Question: I'm writing an excel program which reads a JSON string from a web service. The string contains the contents of a database view. Using some answers from this website i've been able to convert the string into an object using a script control and the evaluate funcion
'''
set sc = new ScriptControl
sc.Eval(sJSONString)
'''
However when I examine what has been produced in the object it is arranged extremely oddly. The data has been arranged into both non-continuous (note the 99) indexes and Items in the same object. Can anyone shed any light on what is happening please? (Please do not suggest using non standard VBA libraries, I can't)

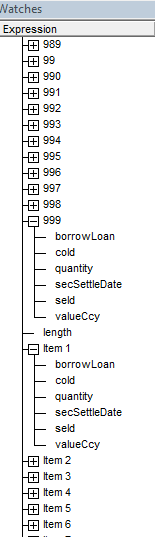
Answer: After a bit of testing it seems that's how any js array will display in the Watch window: each element is listed both under its index in the array (0, 1, etc), and as the "Item1", "Item2", etc version.
The "index" version is non-contiguous because the "expression" ordering is "asciibetical", not numeric.
Here's a rough example of parsing and iterating an array:
'''
Sub Tester()
Dim sc, o, json, n, i
Set sc = New ScriptControl
sc.Language = "Jscript"
json = "{data:[{'prop1':'val1','prop2':'val2'}," & _
" {'prop1':'val3','prop2':'val4'}," & _
" {'prop1':'val5','prop2':'val6'}]}"
sc.ExecuteStatement "var o = eval((" & json & "));"
sc.AddCode "function getCount(){return o.data.length;}"
sc.AddCode "function getItem(i){return o.data[i-1]};"
n = sc.Eval("getCount()") '--> 3
For i = 1 To n
Set o = sc.Eval("getItem(" & i & ")")
Debug.Print o.prop1, o.prop2
Next i
End Sub
'''